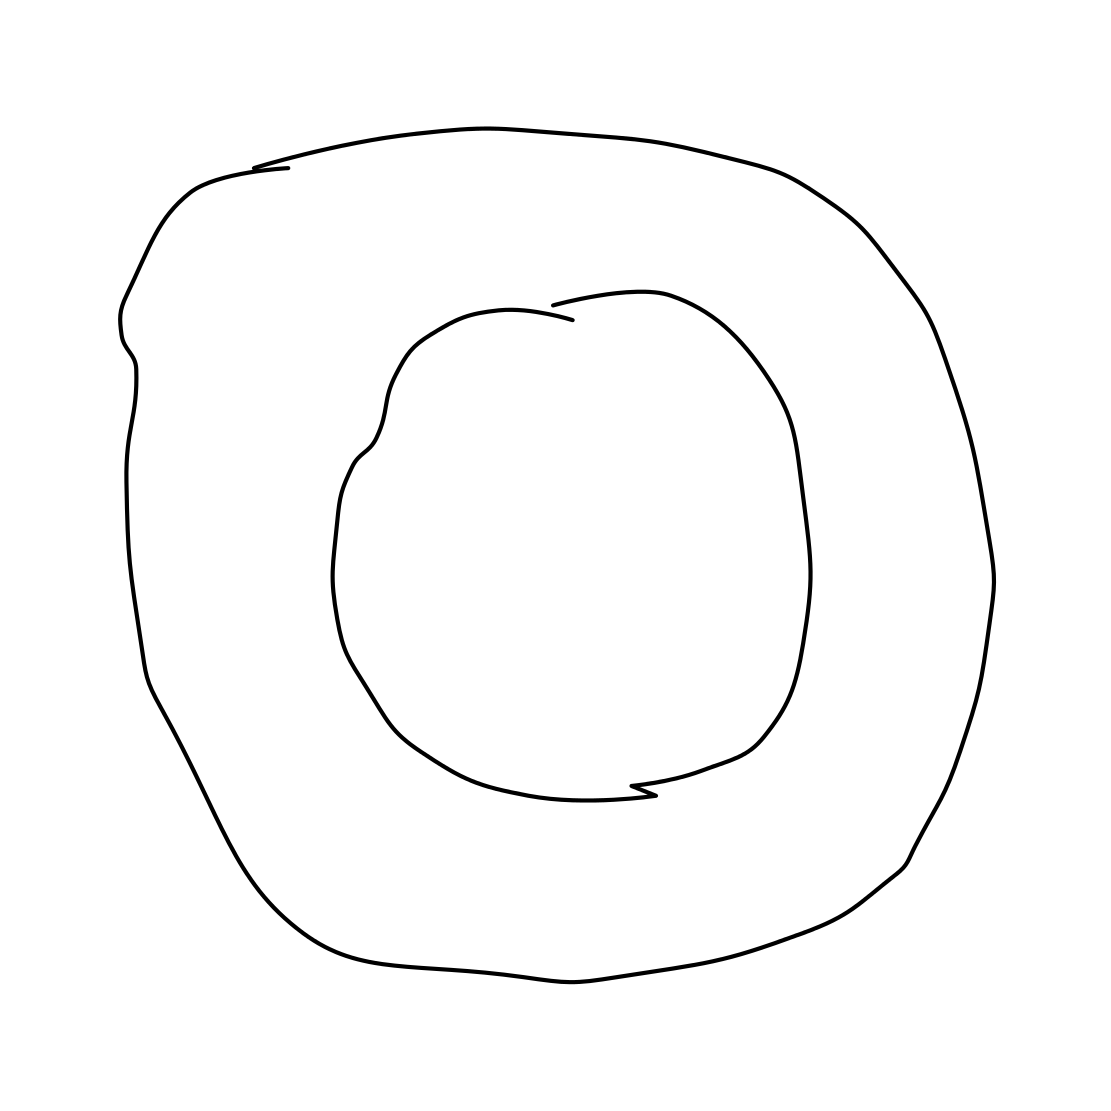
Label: donut